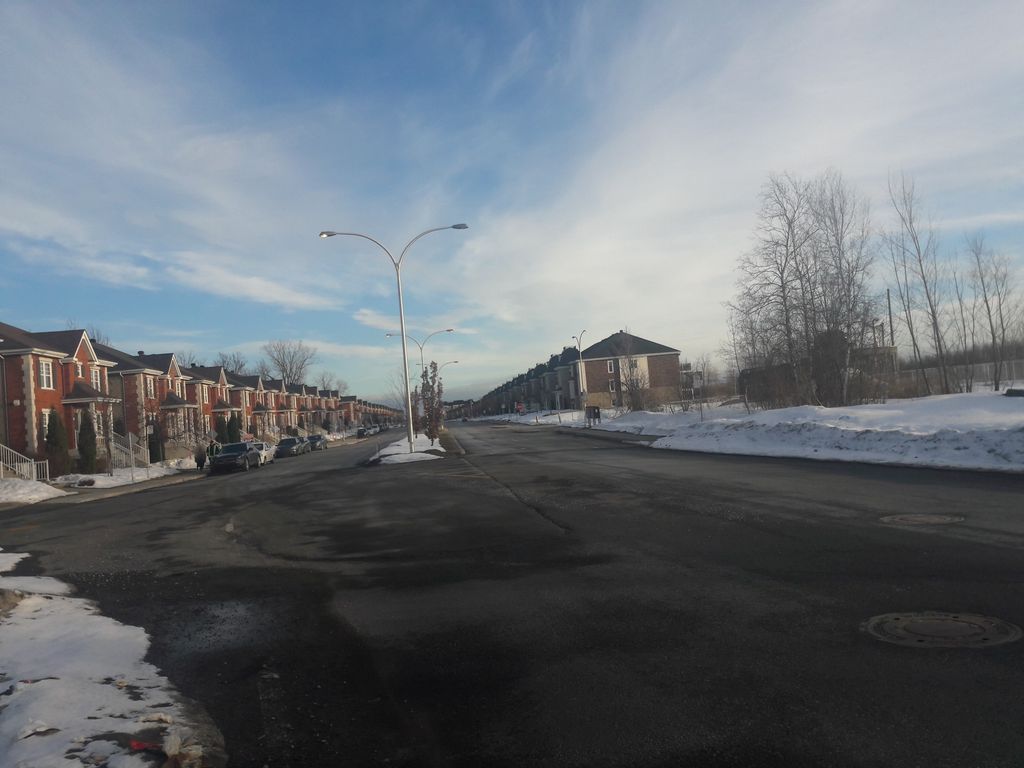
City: montreal